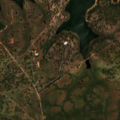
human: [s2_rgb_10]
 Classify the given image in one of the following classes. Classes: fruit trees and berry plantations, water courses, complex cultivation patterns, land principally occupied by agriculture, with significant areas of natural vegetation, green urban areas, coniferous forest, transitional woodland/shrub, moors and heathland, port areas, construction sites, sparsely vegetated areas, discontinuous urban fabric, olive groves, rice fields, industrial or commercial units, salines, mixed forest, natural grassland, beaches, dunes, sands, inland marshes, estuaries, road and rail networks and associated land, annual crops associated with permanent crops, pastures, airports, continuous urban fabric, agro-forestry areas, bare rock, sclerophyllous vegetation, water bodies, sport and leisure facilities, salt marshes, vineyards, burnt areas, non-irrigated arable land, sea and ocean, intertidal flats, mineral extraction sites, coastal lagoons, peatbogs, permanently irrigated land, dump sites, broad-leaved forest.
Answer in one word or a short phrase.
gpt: continuous urban fabric